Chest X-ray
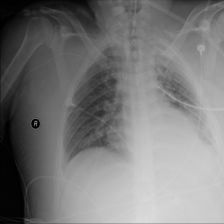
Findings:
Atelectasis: negative
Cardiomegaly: negative
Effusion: positive
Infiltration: positive
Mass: negative
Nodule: negative
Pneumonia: negative
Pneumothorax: negative
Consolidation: negative
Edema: negative
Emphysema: negative
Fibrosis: negative
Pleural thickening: negative
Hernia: negative